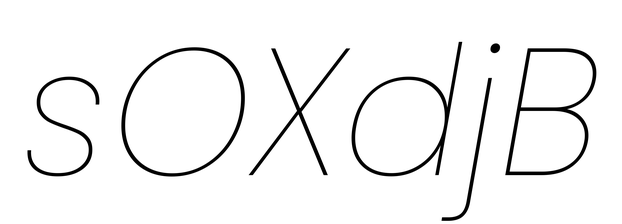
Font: Poppins-ThinItalic